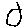
Label: circle